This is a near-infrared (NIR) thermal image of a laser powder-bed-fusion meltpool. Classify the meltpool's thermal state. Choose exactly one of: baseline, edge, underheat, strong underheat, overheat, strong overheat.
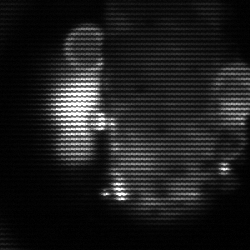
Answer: strong underheat